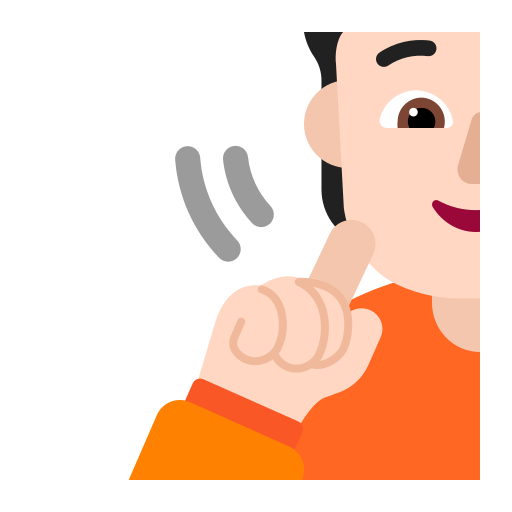
person deaf flat light